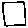
Label: square